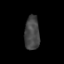
Tissue: skin
Cell type: Epithelial cells
Senescence score: 0.2816
Nuclear area (px): 498
Mean DAPI intensity: 69.179